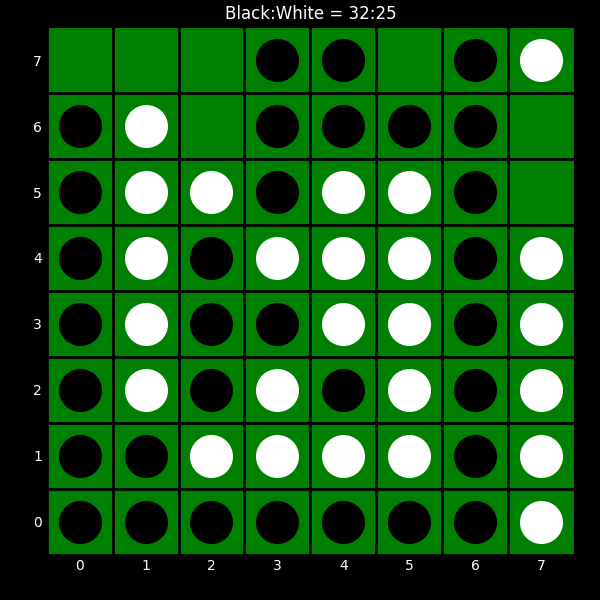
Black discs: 32
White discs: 25